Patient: sex M, age 60
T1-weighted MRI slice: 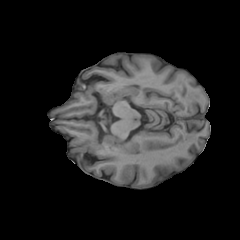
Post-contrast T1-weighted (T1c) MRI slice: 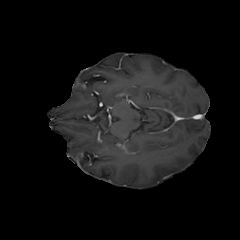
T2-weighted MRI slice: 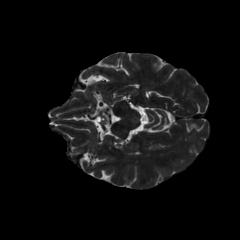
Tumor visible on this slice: no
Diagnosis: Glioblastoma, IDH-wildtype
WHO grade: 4